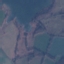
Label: Pasture